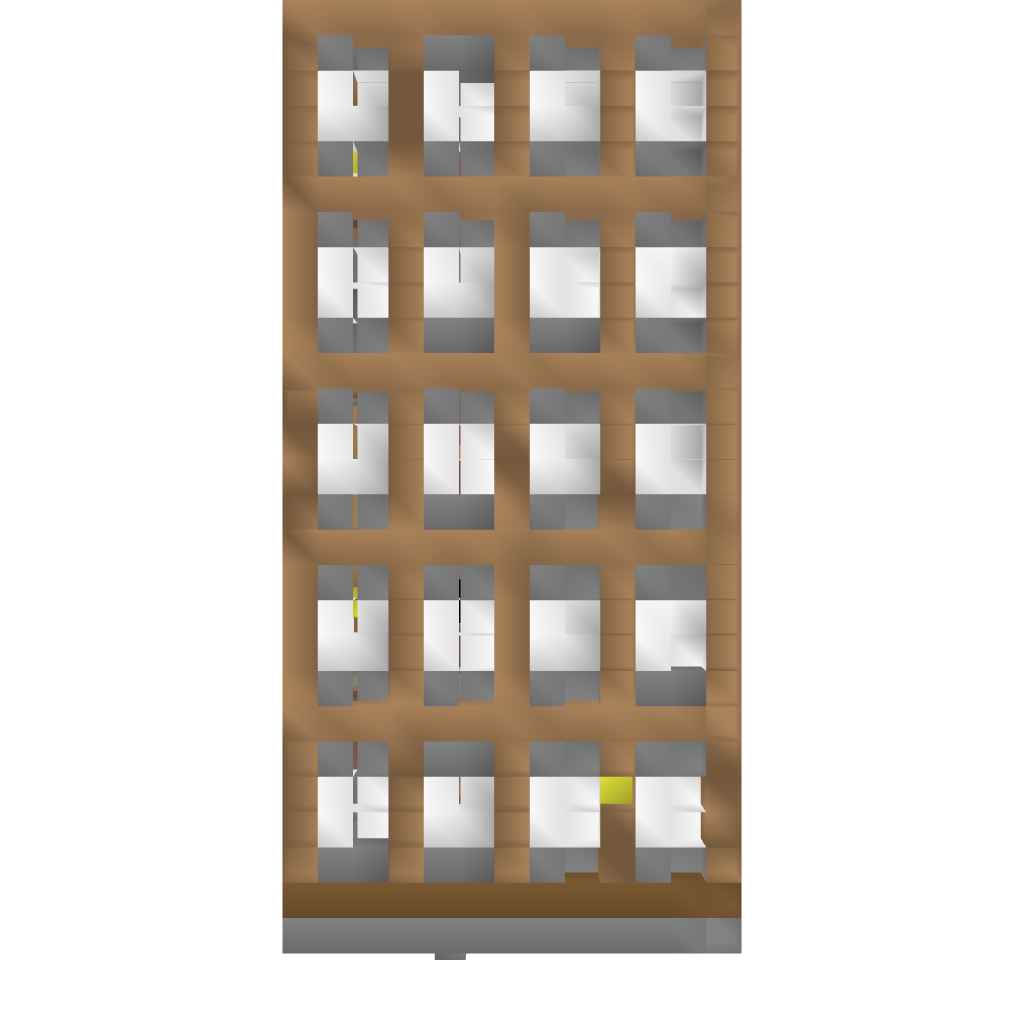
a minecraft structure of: House 5 bad low quality